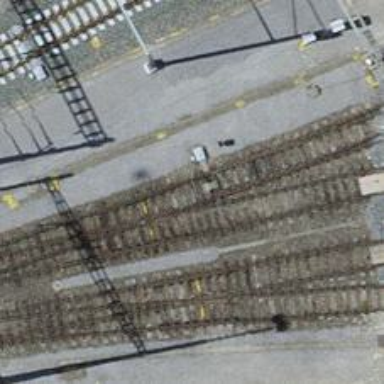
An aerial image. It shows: Railway switch.